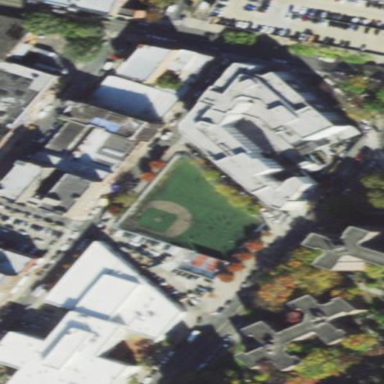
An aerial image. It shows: Baseball pitch for leisure land activities.